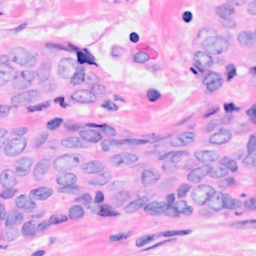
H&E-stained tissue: Breast